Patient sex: F
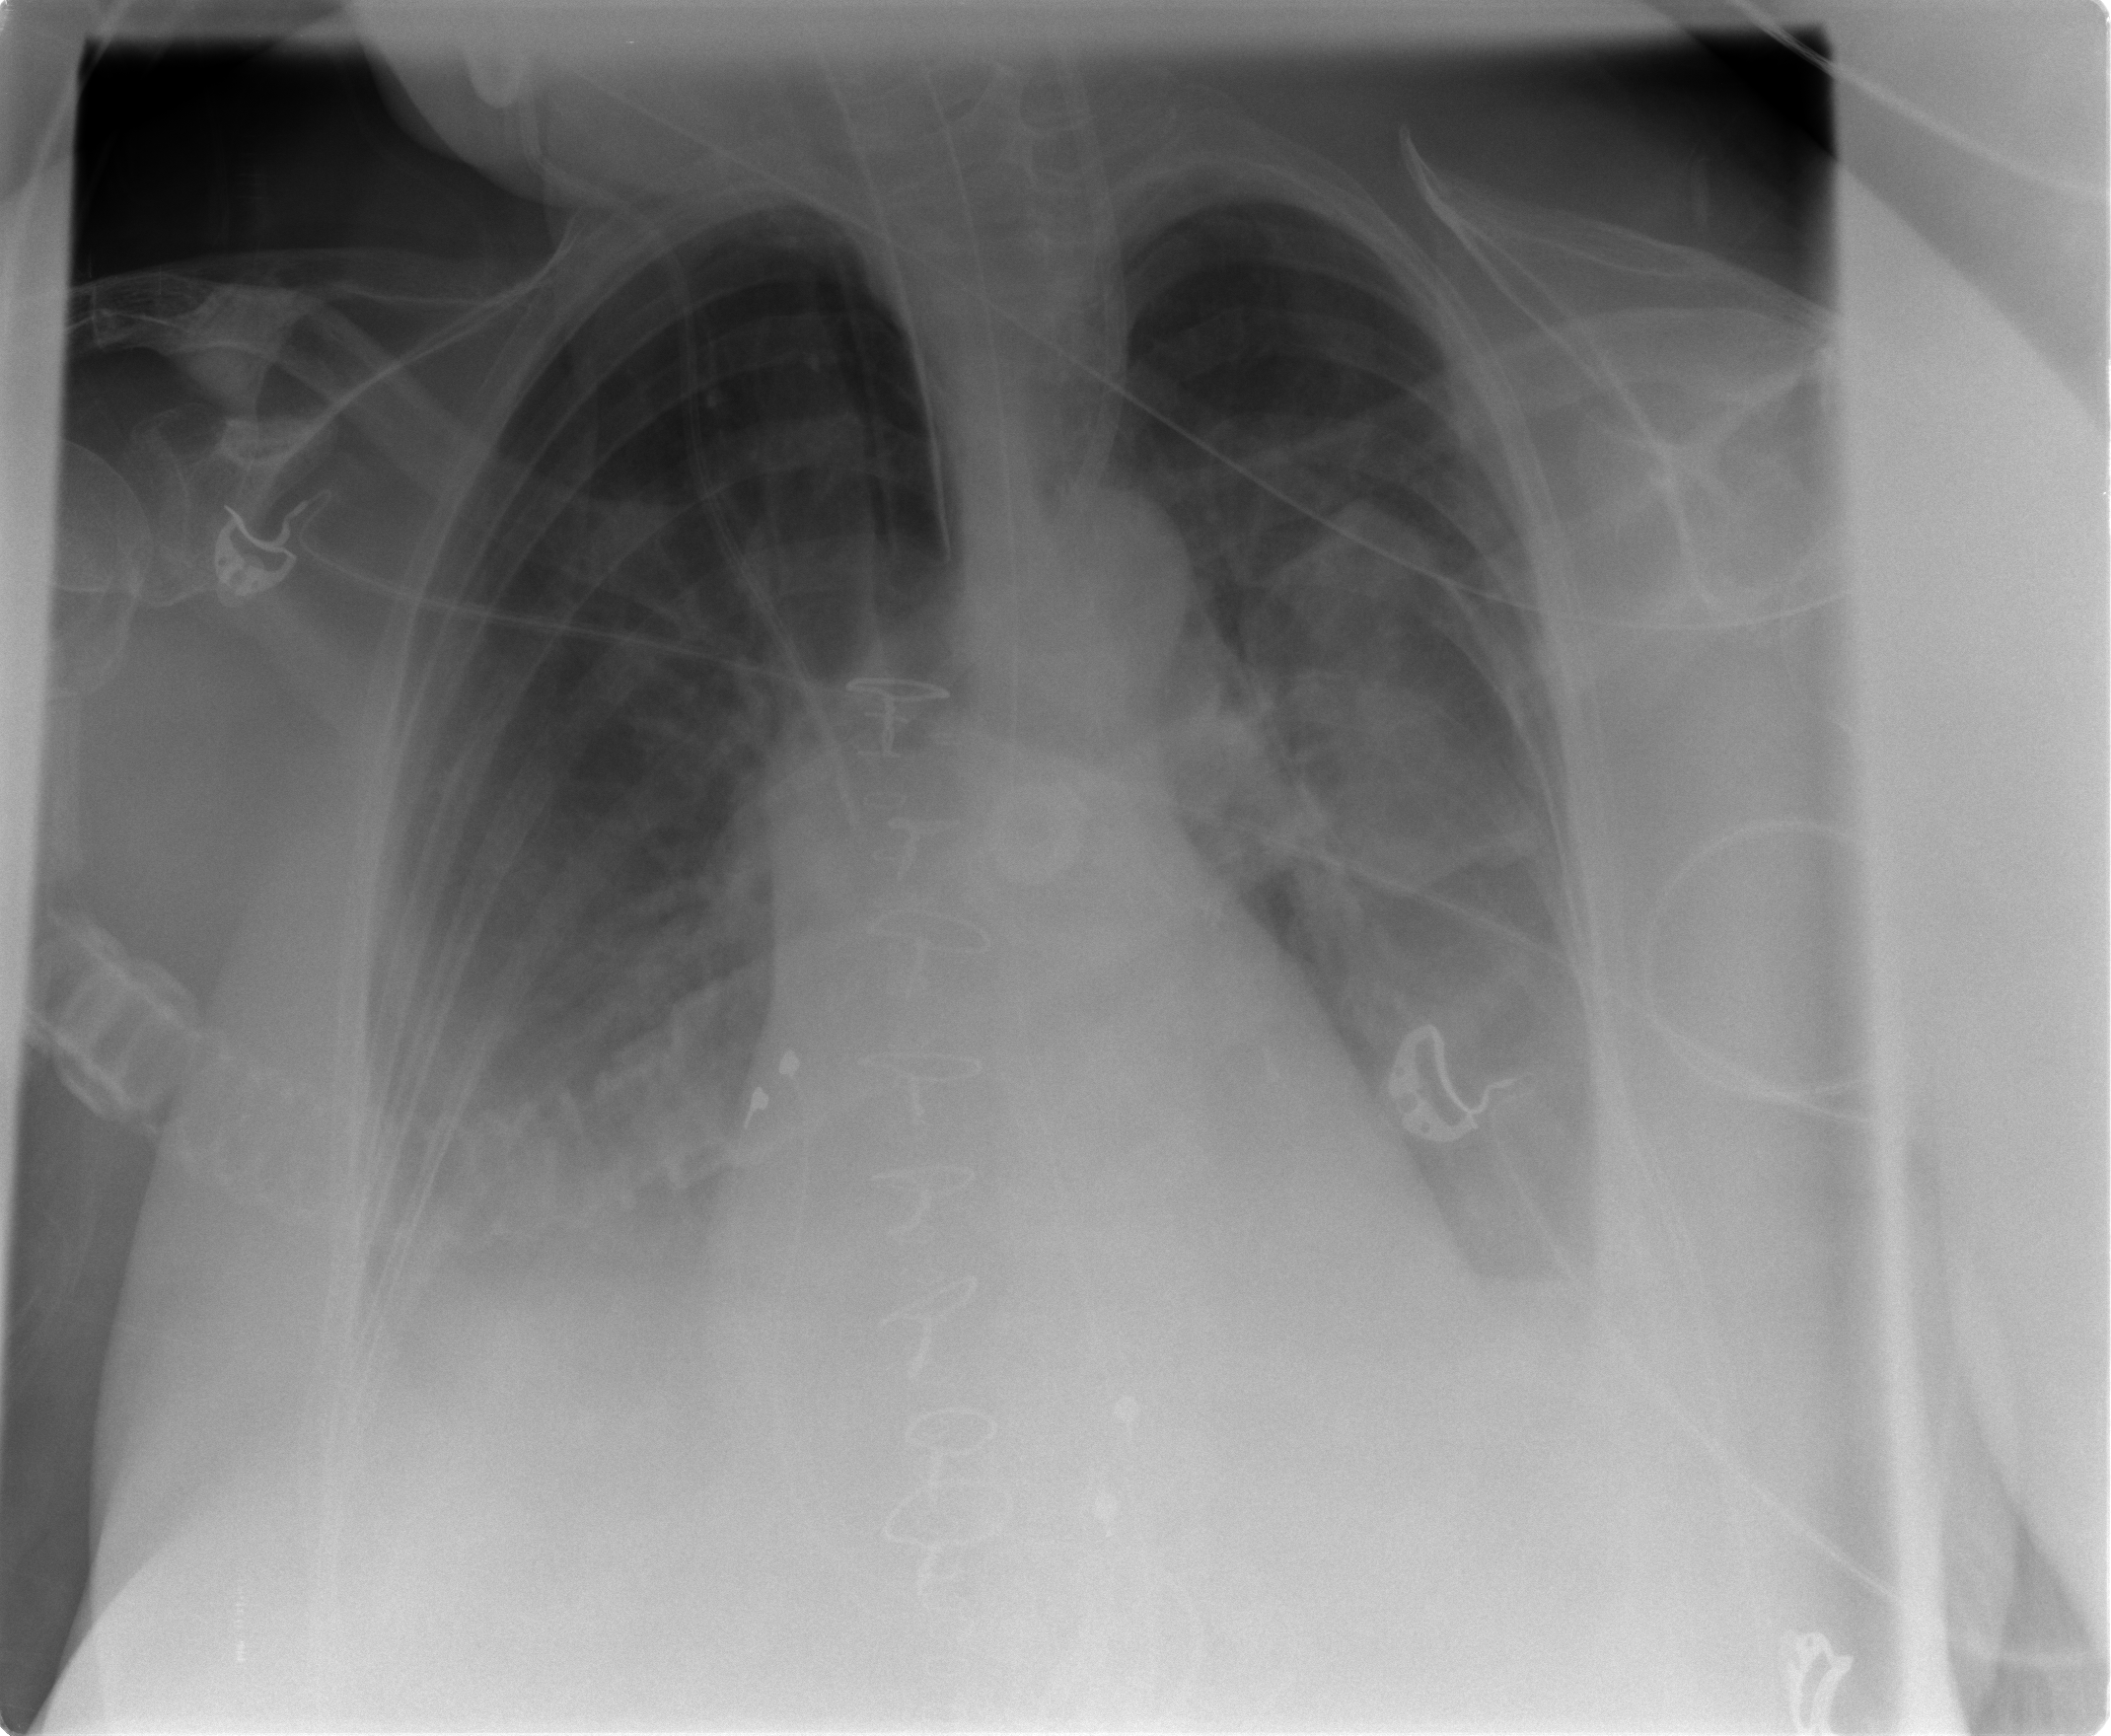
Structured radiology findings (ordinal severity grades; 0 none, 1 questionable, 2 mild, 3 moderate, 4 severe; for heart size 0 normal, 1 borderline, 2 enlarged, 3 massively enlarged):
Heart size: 0
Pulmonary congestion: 2
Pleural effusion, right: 2
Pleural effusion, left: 2
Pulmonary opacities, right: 0
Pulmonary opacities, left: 1
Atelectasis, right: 2
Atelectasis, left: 2